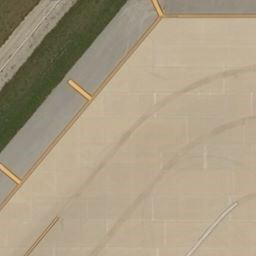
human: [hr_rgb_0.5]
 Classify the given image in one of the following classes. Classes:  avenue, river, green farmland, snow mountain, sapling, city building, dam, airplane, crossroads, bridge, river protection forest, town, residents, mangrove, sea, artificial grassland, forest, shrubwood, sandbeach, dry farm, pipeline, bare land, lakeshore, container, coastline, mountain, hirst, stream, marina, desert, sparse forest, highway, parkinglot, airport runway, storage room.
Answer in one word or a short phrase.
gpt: airport runway